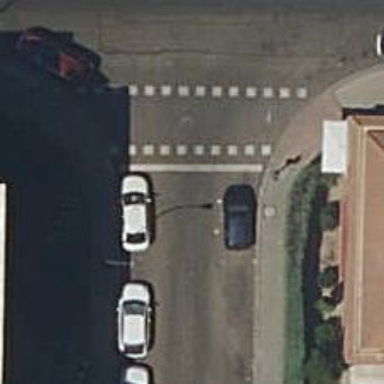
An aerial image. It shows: Road with traffic signals for signaling.